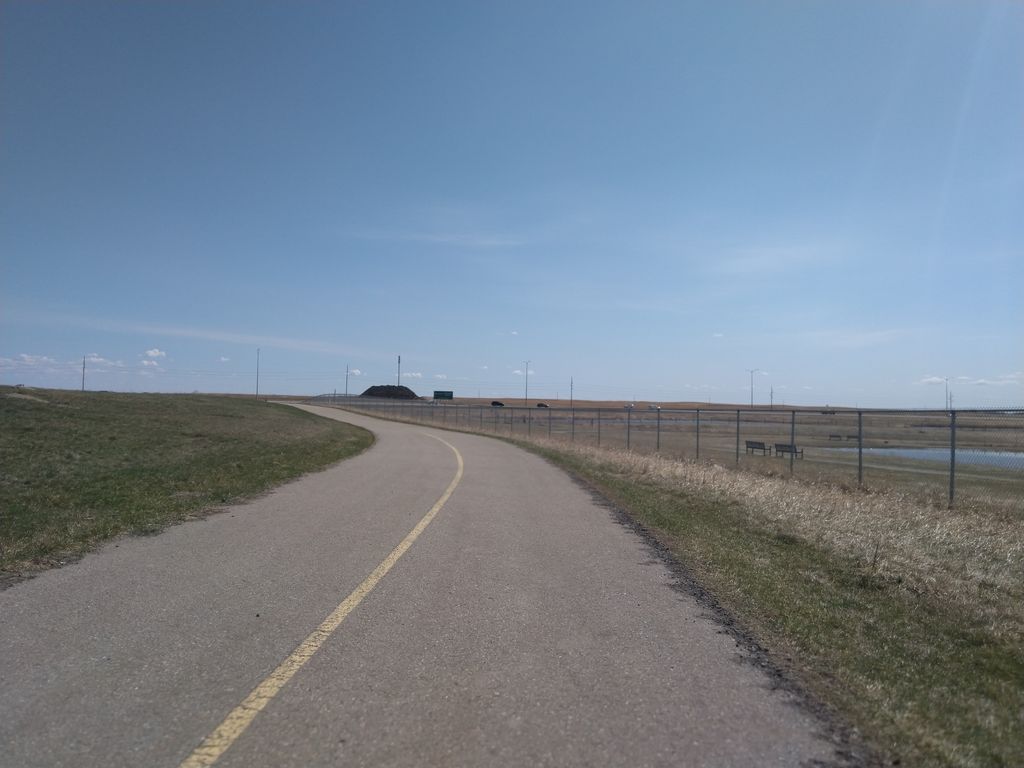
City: calgary